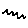
Label: zigzag